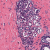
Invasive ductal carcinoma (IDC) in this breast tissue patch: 0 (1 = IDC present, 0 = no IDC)